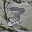
Label: 3